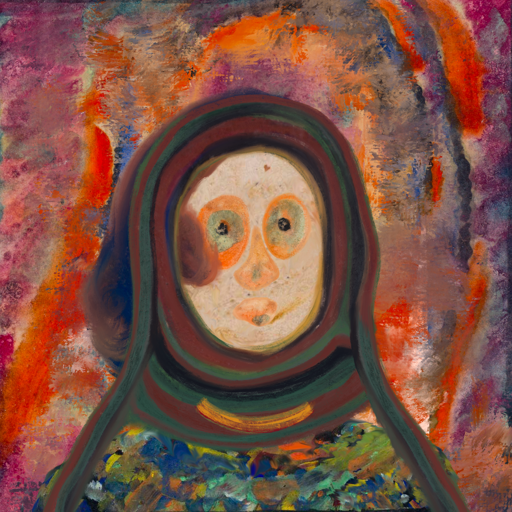
Background: Experience, Head And Neck Front: Rupkatha, Face Front: Childish, Bust: An_Impression, Hair Front: Mother_And_Son_Son, Head Accessory: After_Raid_Scarf, Second Necklace: Blank, Necklace: Mother_And_Son_Son, Baby: Blank